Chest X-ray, PA view. Patient: 27 years old, sex M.
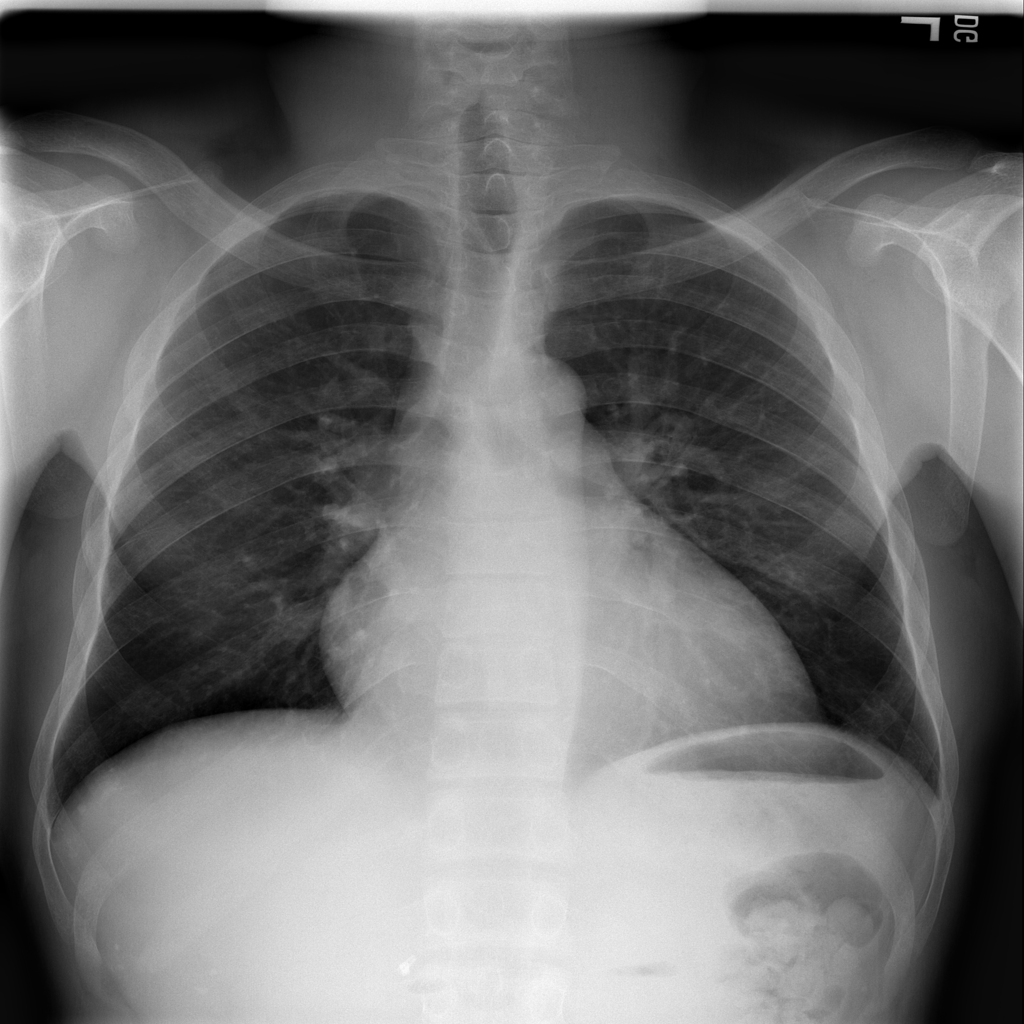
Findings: Cardiomegaly